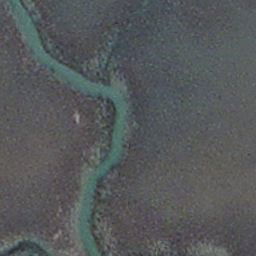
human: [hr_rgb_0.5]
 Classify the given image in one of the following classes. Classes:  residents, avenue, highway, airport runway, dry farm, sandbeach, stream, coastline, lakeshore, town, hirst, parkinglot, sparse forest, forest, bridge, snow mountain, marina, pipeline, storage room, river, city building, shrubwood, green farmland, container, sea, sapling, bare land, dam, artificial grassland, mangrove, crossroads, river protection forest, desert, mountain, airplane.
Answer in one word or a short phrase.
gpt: stream